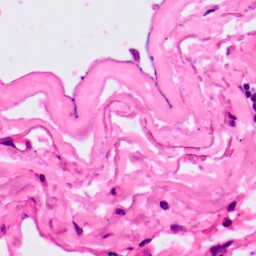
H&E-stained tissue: Lung